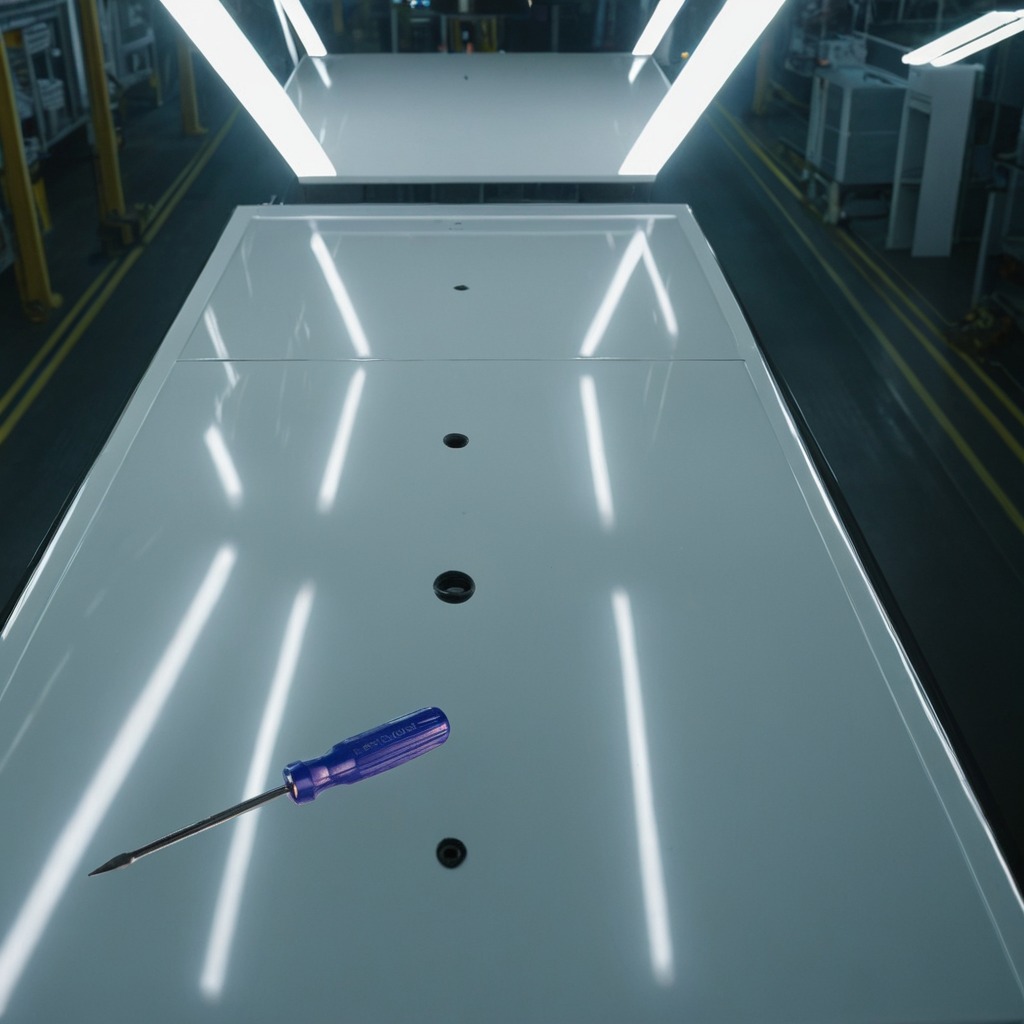
A screwdriver lies on a table in a ship maintenance bay industrial lighting.